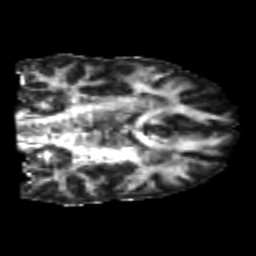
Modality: FA
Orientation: coronal
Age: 21
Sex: male
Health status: healthy
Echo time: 0.074 s